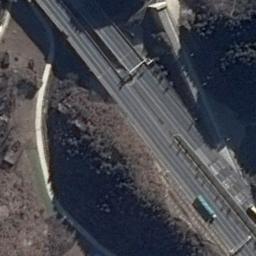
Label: freeway